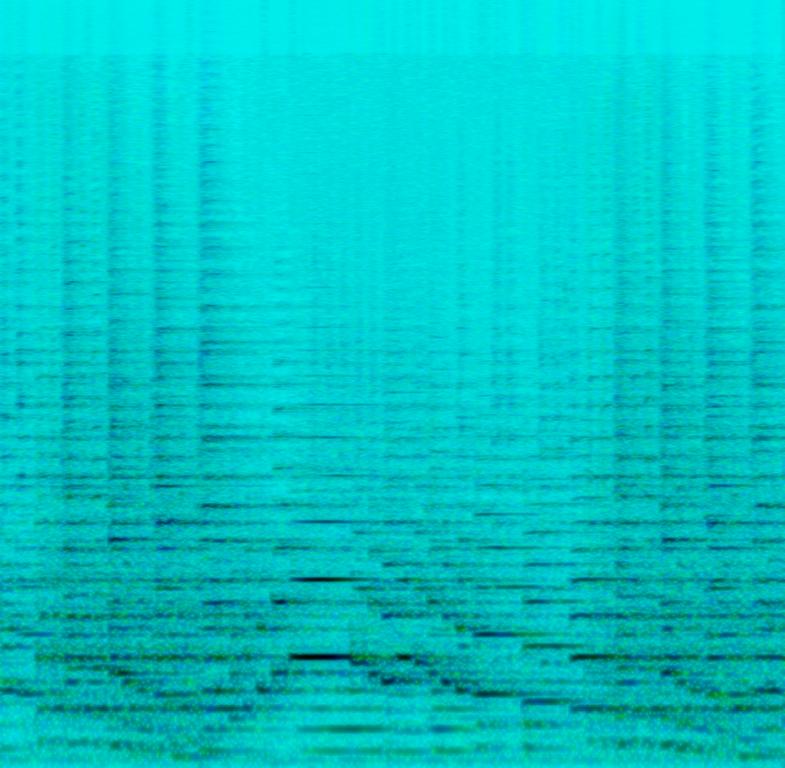
The low quality recording features a classical song that consists of a mellow french horn melody playing over wide strings. It is a bit noisy and it sounds passionate, easygoing and like something you would hear as a background music for old movies.